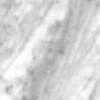
Label: no_change